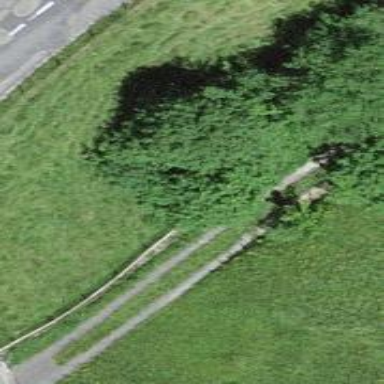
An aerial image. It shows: Culvert tunnel.